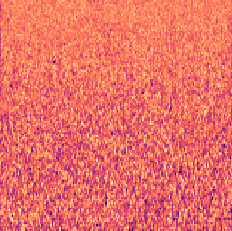
Sound class: Sea waves